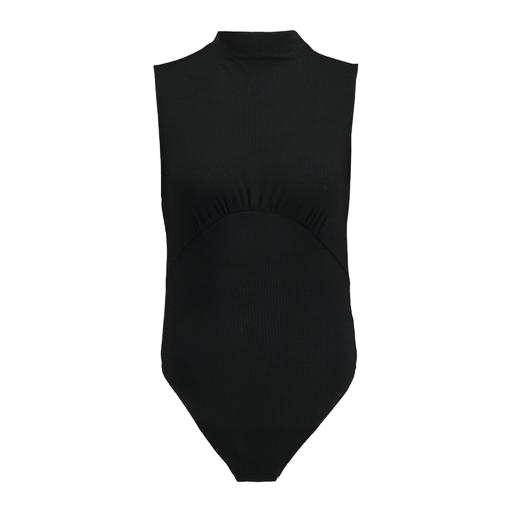
black rib vest, black mira cape-effect bodysuit, black funnel neck vest, white background